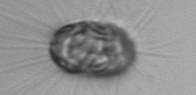
Label: Corethron_hystrix